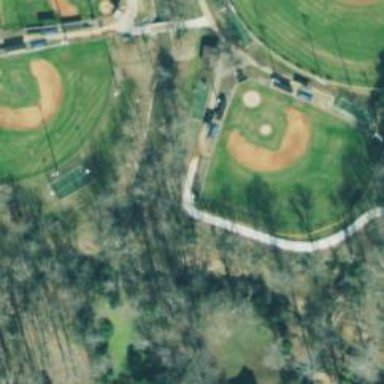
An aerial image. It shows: Baseball pitch for leisure land activities.